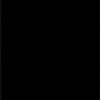
Label: dusty